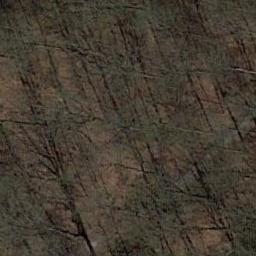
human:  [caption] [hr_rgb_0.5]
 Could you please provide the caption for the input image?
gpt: The forest is on the bare land .

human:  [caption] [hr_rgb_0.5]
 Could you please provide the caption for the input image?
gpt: The forest has some sparse green trees and the forest soil is deep yellow .

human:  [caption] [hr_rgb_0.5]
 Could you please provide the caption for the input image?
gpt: There are some crisscross paths on this land .

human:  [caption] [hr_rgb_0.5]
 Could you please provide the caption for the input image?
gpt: Many withered trees are in a forest .

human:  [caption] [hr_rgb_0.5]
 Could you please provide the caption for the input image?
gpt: A forest with many withered trees .